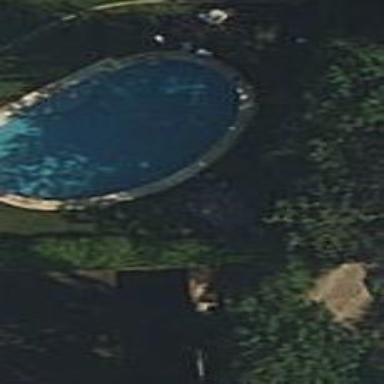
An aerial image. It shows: Swimming pool located in leisure land.